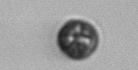
Label: Dinophyceae